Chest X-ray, AP view. Patient: 38 years old, sex M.
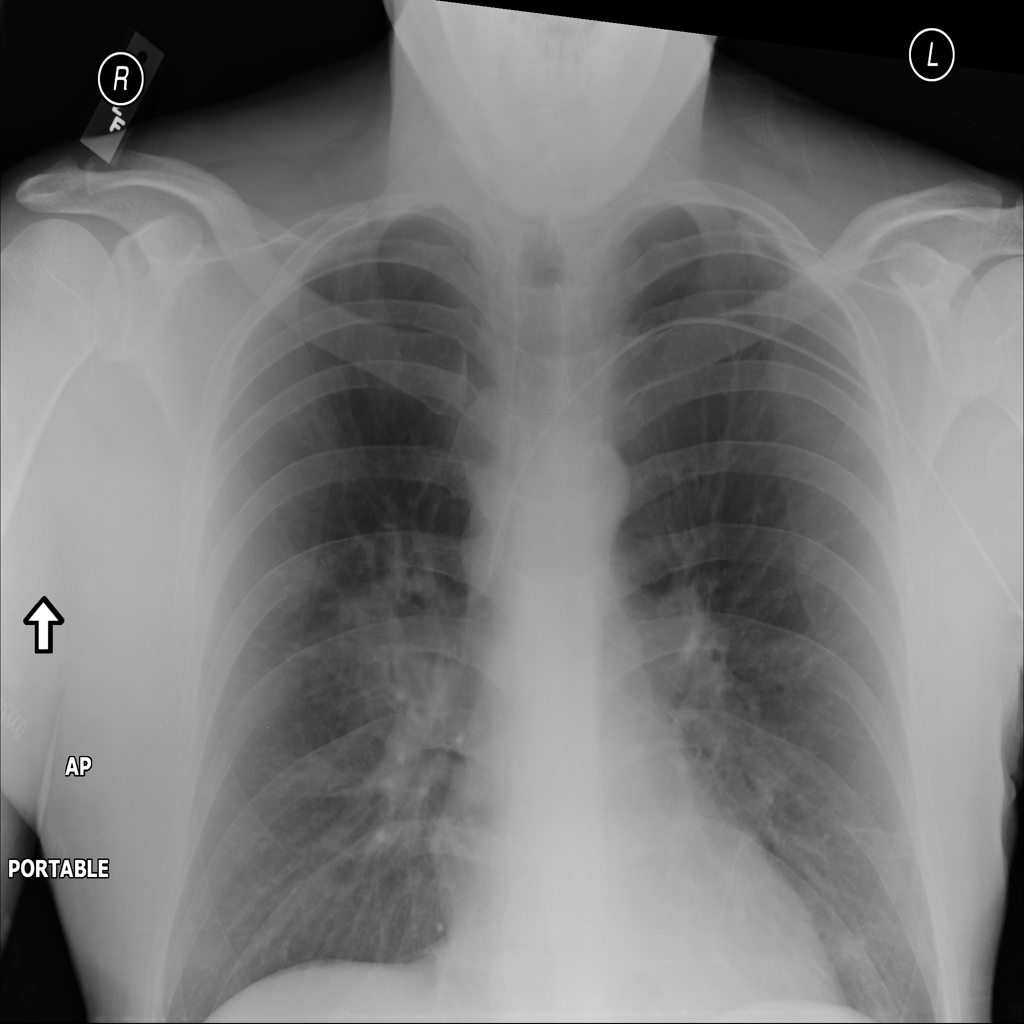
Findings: No Finding